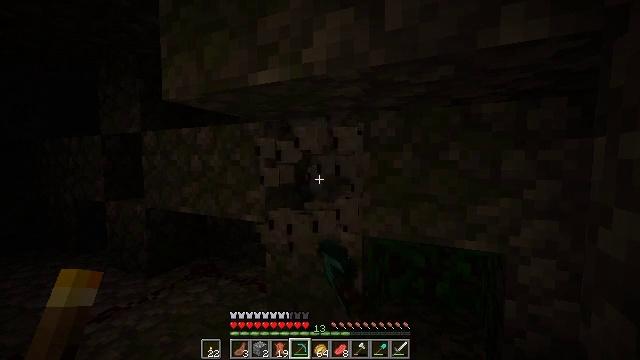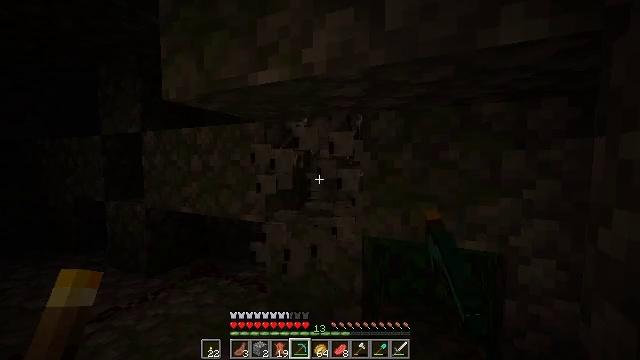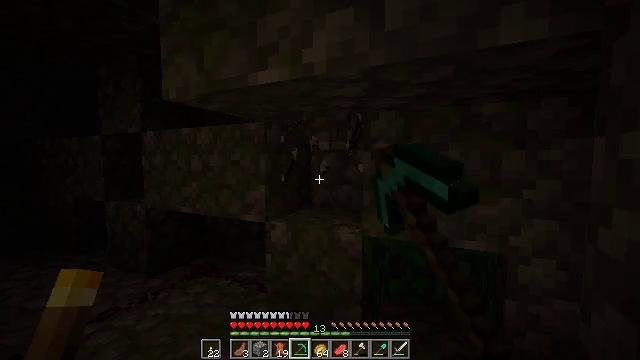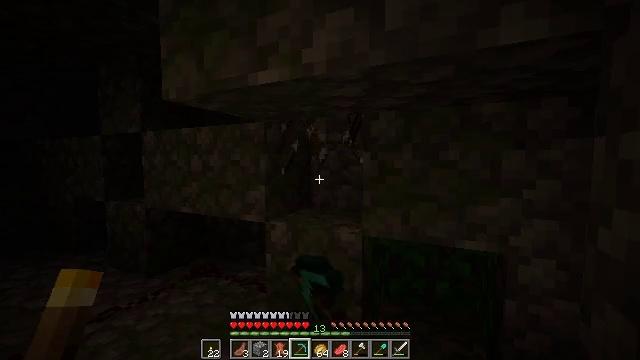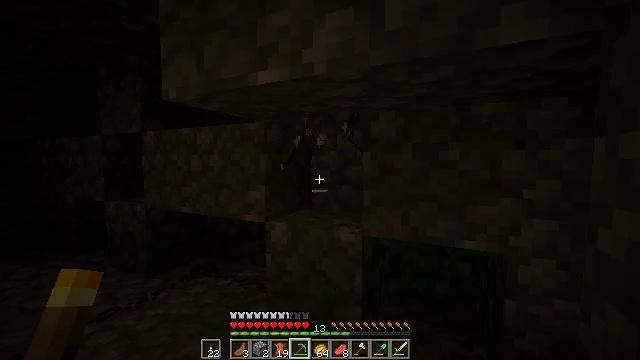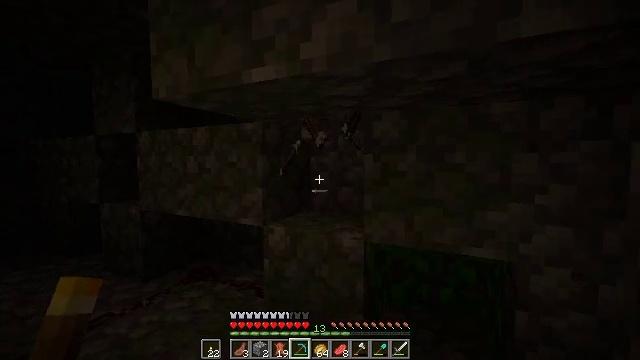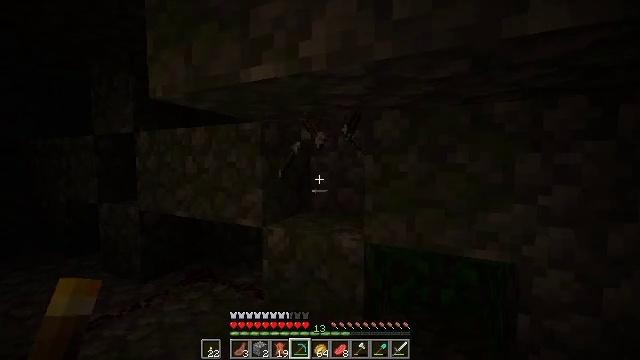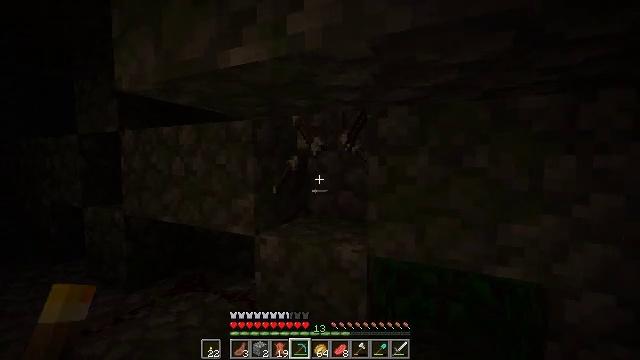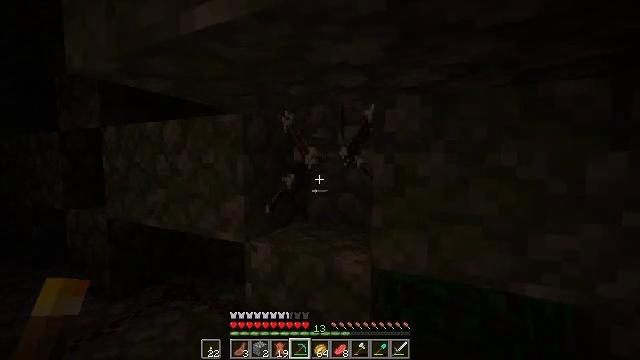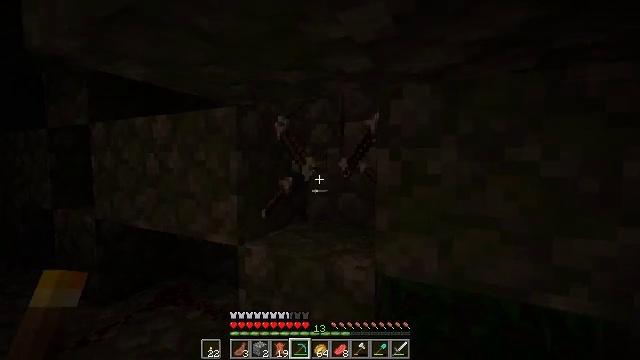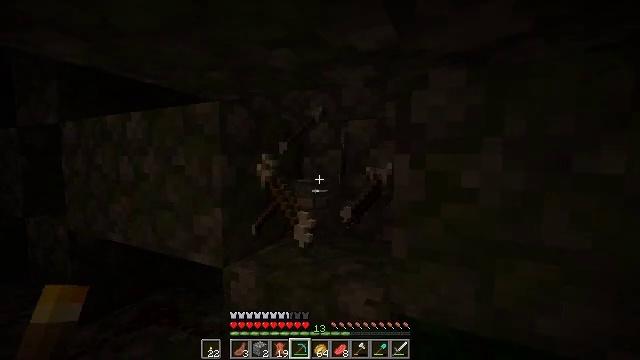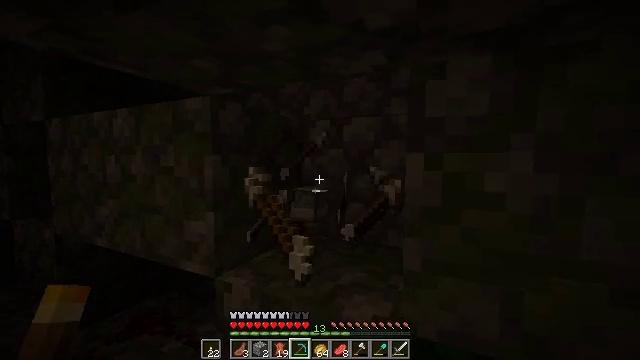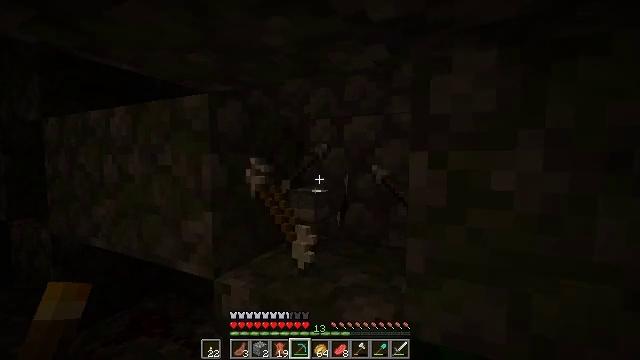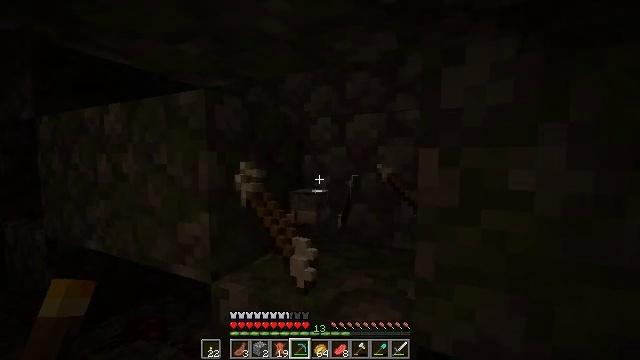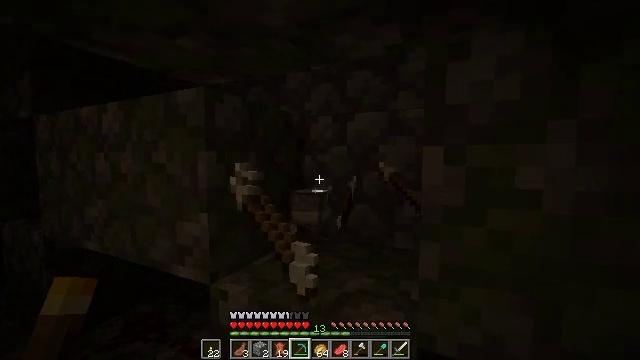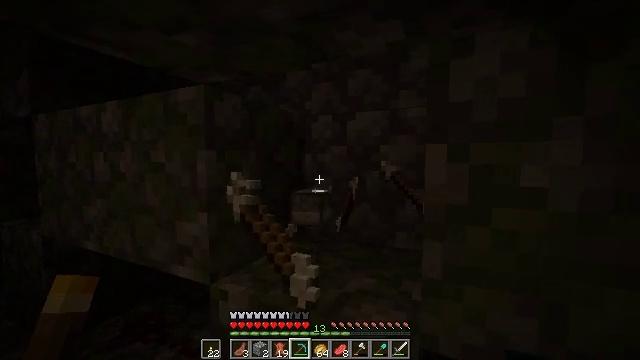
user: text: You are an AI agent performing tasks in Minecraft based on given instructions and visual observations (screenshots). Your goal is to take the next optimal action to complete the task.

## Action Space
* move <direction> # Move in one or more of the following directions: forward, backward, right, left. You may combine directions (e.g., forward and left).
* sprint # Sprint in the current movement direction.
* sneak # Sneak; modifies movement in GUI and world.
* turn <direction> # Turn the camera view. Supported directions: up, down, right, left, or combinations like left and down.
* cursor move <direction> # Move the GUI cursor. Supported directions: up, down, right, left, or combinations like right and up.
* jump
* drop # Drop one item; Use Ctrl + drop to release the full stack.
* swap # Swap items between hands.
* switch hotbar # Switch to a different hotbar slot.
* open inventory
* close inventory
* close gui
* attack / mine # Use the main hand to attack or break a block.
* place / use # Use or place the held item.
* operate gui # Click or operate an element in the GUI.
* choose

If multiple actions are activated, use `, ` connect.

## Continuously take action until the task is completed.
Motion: motion action
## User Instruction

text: Drop a chiseled stone bricks.
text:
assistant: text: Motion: attack / mine
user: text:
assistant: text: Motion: attack / mine
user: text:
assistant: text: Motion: attack / mine
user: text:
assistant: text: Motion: no_op
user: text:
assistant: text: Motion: move forward
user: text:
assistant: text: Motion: move forward
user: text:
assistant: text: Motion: move forward
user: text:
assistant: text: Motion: move forward
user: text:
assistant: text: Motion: move forward
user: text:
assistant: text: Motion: move forward
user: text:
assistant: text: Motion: no_op
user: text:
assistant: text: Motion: no_op
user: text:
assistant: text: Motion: no_op
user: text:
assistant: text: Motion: no_op
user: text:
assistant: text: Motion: no_op
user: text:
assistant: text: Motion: no_op
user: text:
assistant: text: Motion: no_op
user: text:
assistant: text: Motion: no_op
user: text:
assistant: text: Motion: no_op
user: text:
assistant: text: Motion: no_op
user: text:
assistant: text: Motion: no_op
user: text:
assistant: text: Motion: no_op
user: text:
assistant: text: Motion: no_op
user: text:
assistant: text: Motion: no_op
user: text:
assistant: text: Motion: move forward
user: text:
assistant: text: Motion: move forward
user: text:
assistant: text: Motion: move forward
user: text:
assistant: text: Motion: no_op
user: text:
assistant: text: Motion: no_op
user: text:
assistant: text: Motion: no_op